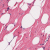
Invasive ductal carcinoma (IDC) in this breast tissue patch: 1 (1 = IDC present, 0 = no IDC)